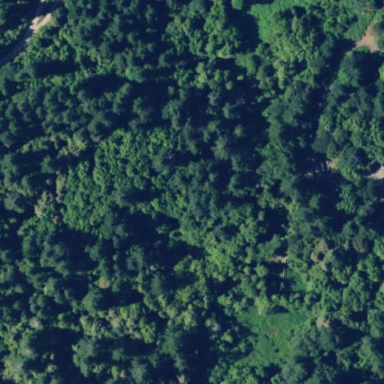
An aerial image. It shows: Forest area.